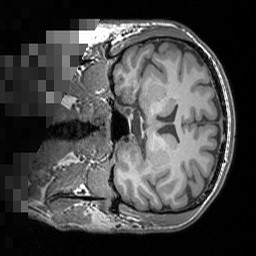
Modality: T1w
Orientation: coronal
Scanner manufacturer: siemens
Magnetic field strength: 3 T
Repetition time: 1.5 s
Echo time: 0.00291 s